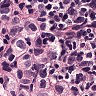
Metastatic tissue present: yes